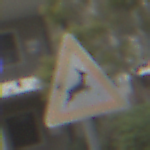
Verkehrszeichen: WildwechselLinks
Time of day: Midday
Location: Outdoor (Urban)
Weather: Overcast
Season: NotSpecified
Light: Natural